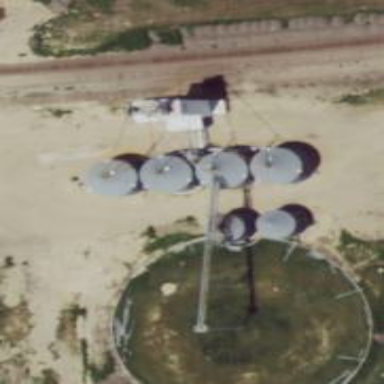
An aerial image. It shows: Silo.